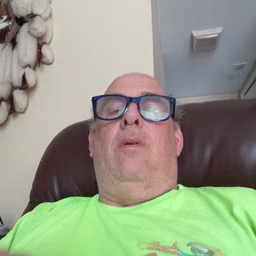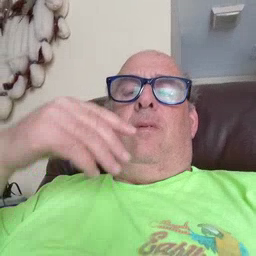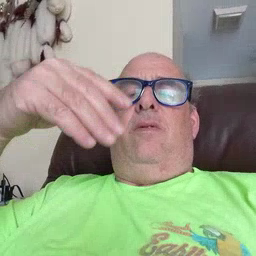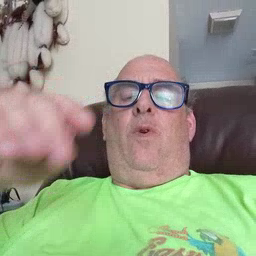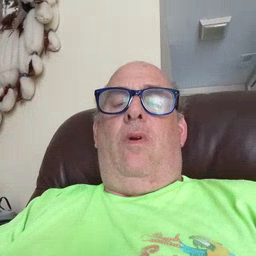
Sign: store